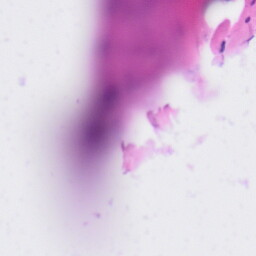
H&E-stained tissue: Tonsil